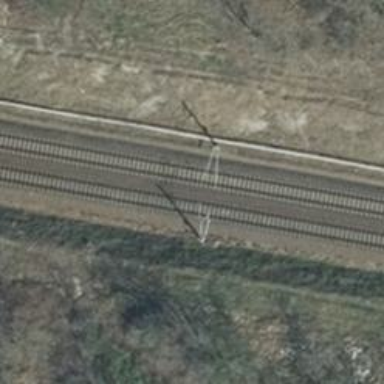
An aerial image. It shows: Railway milestone with catenary mast.